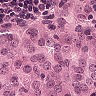
Metastatic tissue present: yes